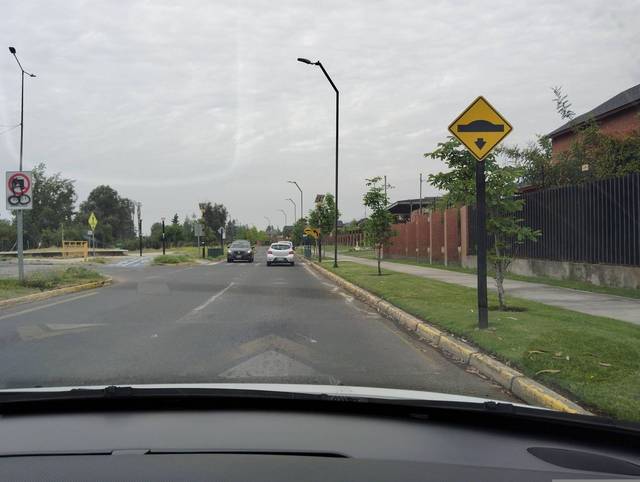
Region: Chile
Coordinates: -33.497, -70.543